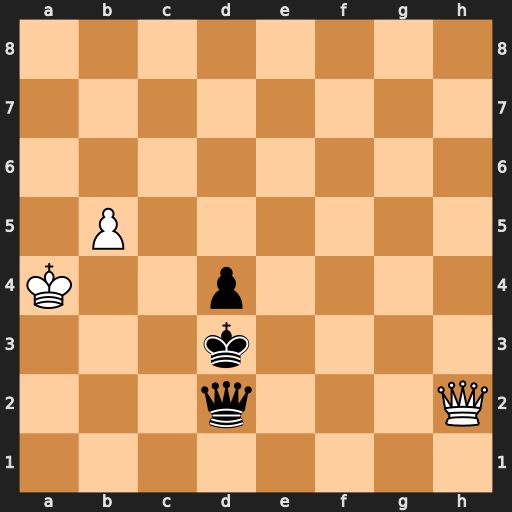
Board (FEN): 8/8/8/1P6/K2p4/3k4/3q3Q/8
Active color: w
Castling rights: -
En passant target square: -
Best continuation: Qxd2+ Kxd2 b6 d3 b7 Ke2 b8=Q